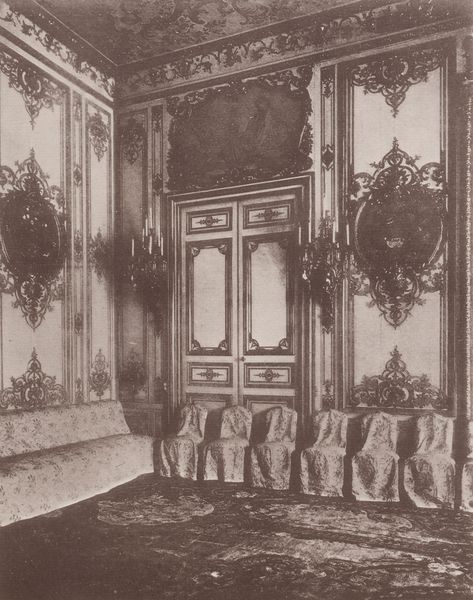
Titel: Historische Stätten, Saal in der österreichischen Botschaft
Künstler: Jean Eugène Auguste Atget
Standort: Paris
Institution: Archives Photographiques
Schlagwörter: gemälde, weiß, grau, raum, schmuck, stühle, tür, zimmer, schloss, ornament, teppich, barock, rahmen, bild, felder, interieur, reich, decke, rokoko, sofa, rahmung, türe, bank, saal, kerzen, leuchter, stuck, türflügel, gemach, foto, fotografie, kerzenhalter, kerzenleuchter, schnörkel, gesims, prunk, ausstattung, tafeln, kartuschen, teppeich, sopraporte, überwürfe, hussen, vertäfelunh